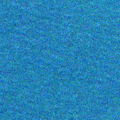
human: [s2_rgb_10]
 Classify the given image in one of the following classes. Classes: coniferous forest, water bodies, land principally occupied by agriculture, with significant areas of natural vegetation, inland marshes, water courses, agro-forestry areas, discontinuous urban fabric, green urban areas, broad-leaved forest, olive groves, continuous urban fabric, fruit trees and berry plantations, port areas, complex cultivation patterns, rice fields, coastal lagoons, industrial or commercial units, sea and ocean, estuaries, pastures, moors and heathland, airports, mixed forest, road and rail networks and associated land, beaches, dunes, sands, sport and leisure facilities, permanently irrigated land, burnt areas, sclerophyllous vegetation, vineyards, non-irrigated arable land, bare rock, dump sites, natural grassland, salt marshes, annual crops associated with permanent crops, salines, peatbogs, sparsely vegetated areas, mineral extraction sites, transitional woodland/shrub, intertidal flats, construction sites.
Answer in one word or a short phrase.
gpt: sea and ocean